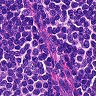
Metastatic tissue present: no